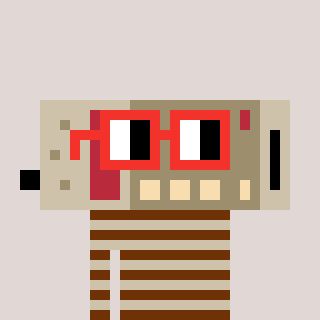
a pixel art character with square red glasses, a cordless phone-shaped head and a bege-colored body on a warm background